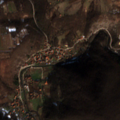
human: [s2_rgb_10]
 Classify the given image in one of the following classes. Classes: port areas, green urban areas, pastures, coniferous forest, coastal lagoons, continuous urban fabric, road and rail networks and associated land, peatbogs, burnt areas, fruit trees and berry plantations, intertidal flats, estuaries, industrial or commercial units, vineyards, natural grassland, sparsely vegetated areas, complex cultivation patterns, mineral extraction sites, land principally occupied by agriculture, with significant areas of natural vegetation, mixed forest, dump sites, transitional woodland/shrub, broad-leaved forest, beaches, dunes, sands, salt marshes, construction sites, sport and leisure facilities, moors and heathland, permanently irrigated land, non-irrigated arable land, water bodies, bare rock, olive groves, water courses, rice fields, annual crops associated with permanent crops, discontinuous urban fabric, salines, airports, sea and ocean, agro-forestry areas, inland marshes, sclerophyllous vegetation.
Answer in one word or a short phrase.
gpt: complex cultivation patterns, land principally occupied by agriculture, with significant areas of natural vegetation, broad-leaved forest